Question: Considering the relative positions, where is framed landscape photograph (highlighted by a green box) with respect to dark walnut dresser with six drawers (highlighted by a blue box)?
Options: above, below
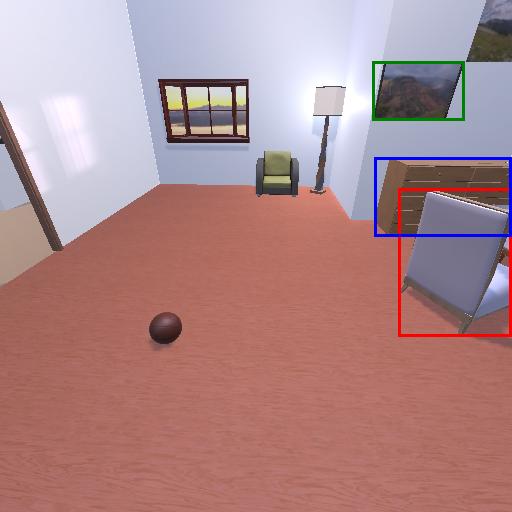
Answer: above